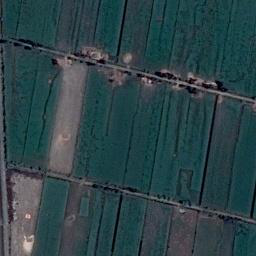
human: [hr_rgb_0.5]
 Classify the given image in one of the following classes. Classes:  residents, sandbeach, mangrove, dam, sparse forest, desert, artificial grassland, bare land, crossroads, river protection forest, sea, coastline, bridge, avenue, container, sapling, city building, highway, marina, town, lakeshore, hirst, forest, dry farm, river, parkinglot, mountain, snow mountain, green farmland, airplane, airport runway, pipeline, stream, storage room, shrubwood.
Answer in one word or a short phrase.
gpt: green farmland